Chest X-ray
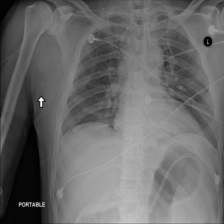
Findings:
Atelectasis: negative
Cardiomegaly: negative
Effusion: negative
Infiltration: negative
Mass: negative
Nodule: negative
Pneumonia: negative
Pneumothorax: negative
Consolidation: positive
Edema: negative
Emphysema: negative
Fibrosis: negative
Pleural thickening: negative
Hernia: negative